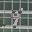
Label: 4